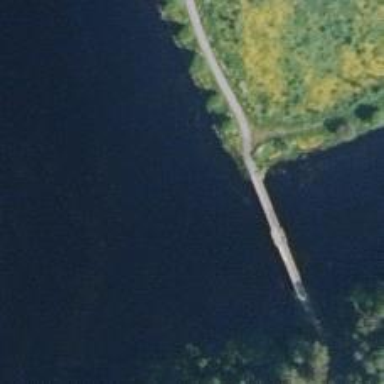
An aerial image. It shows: Bridge for cycleway.